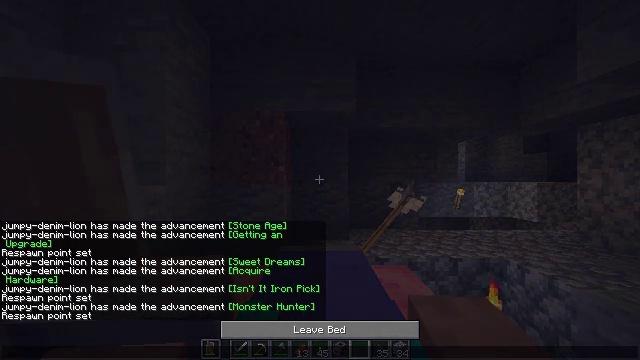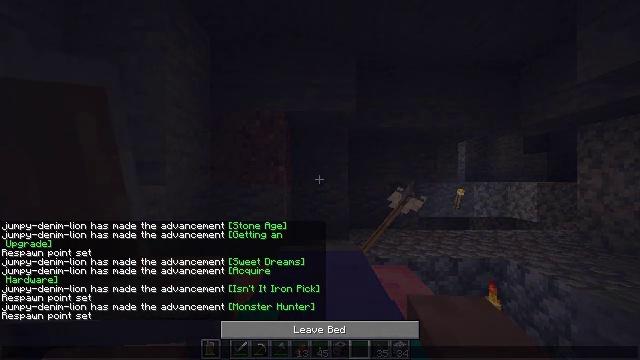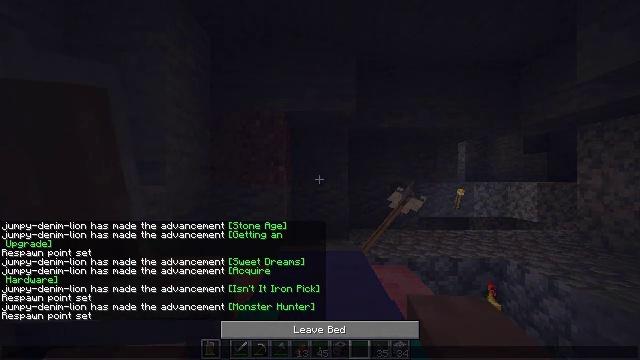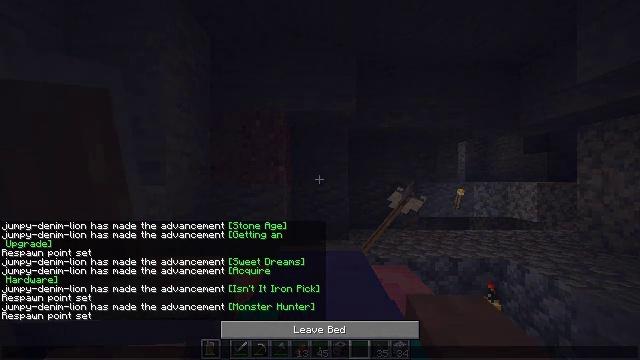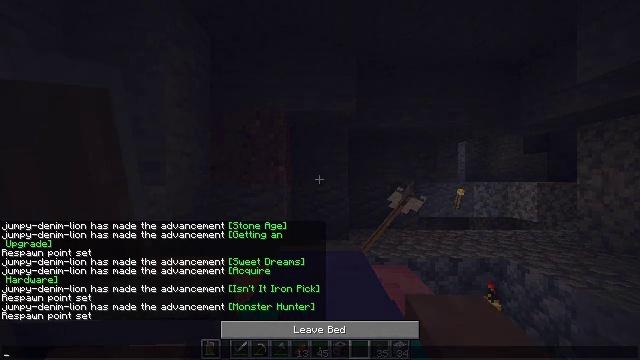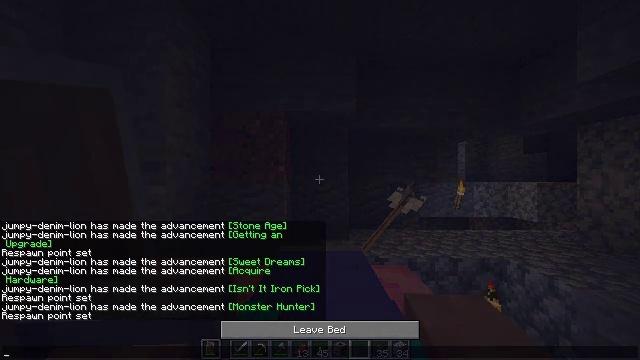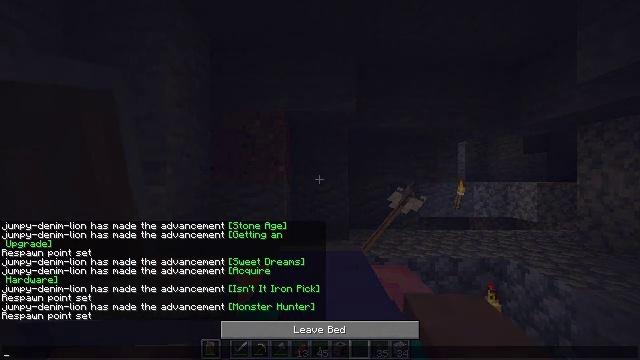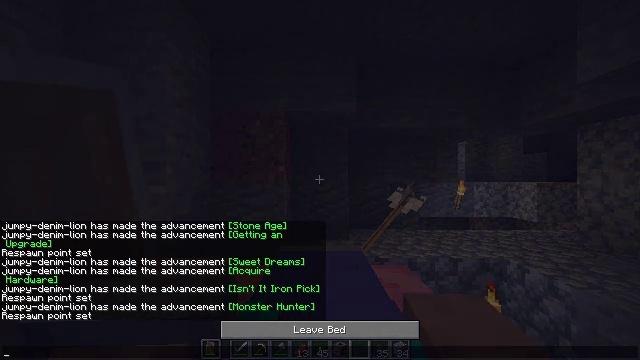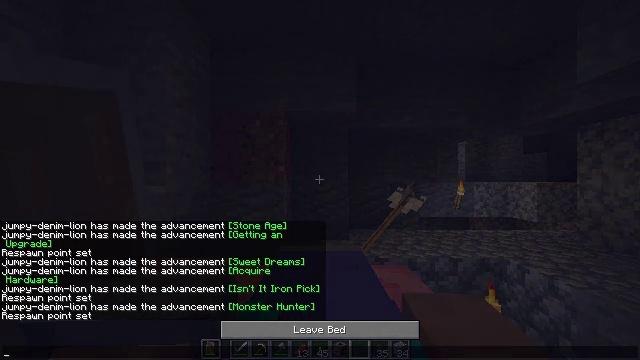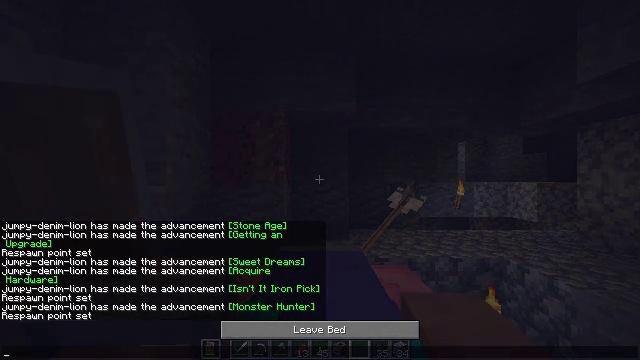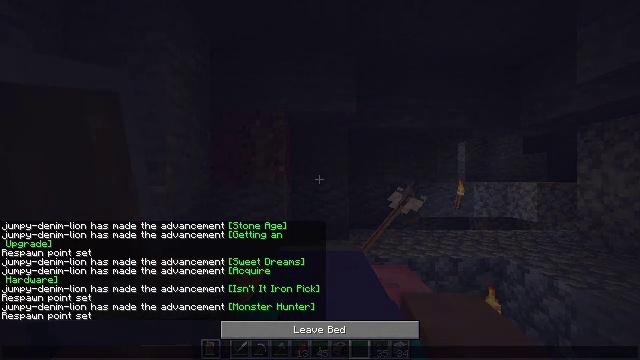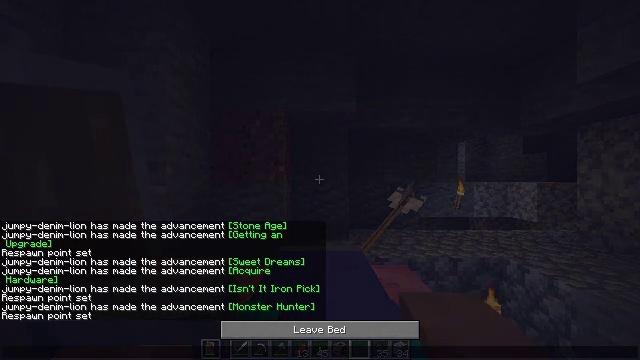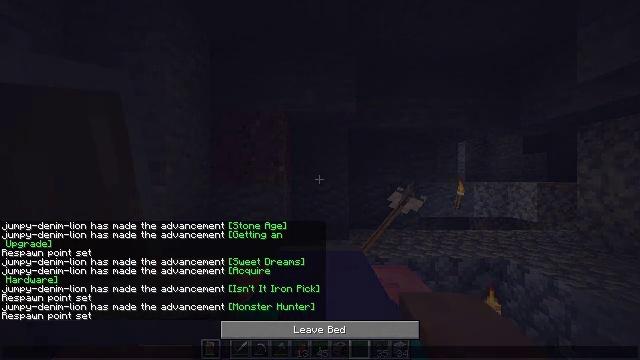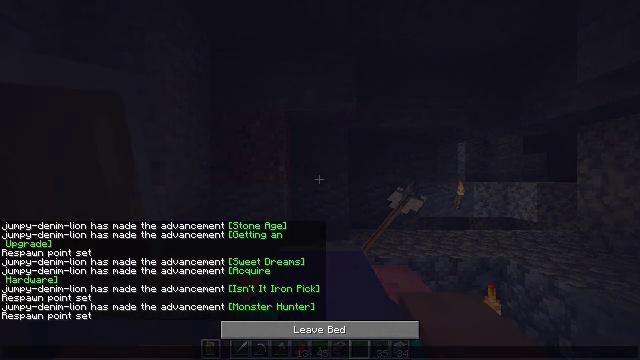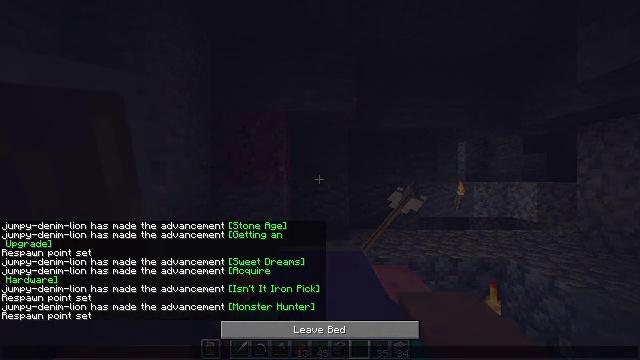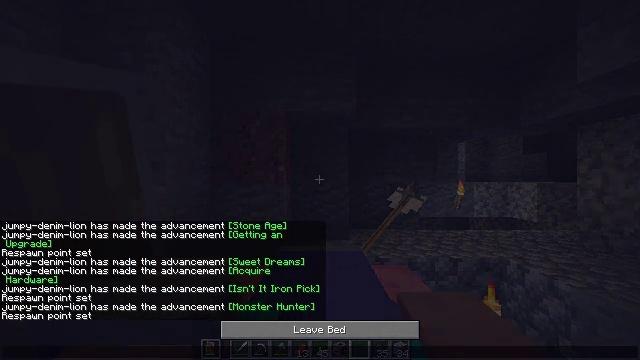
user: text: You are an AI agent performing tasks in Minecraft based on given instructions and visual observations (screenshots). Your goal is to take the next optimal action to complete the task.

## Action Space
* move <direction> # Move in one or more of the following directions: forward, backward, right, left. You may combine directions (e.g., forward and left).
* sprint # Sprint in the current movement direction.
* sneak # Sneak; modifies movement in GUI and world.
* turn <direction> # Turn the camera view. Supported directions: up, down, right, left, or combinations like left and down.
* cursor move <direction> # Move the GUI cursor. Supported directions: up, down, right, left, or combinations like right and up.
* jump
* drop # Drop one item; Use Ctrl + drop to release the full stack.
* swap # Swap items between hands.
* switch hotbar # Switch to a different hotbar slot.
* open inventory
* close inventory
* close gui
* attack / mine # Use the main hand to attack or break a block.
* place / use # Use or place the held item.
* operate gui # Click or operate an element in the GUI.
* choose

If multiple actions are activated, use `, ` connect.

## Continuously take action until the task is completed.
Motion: motion action
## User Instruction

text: Gather the pink bed into your inventory.
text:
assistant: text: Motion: no_op
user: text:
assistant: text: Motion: no_op
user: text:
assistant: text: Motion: no_op
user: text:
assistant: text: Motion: no_op
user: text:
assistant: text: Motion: no_op
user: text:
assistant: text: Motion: no_op
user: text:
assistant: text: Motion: no_op
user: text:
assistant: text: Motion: cursor move left
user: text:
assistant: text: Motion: cursor move left
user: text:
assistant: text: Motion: no_op
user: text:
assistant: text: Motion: no_op
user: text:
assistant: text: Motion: cursor move left and down
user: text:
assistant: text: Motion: cursor move down
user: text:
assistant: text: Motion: no_op
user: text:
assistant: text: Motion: no_op
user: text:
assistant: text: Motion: no_op
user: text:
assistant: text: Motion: no_op
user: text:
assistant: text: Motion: no_op
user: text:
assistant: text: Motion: no_op
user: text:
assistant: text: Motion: no_op
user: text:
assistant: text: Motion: no_op
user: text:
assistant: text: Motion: no_op
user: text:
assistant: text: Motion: no_op
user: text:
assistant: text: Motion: no_op
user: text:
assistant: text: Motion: no_op
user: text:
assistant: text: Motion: no_op
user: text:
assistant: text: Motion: no_op
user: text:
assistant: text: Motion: no_op
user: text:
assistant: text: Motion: no_op
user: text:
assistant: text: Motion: no_op